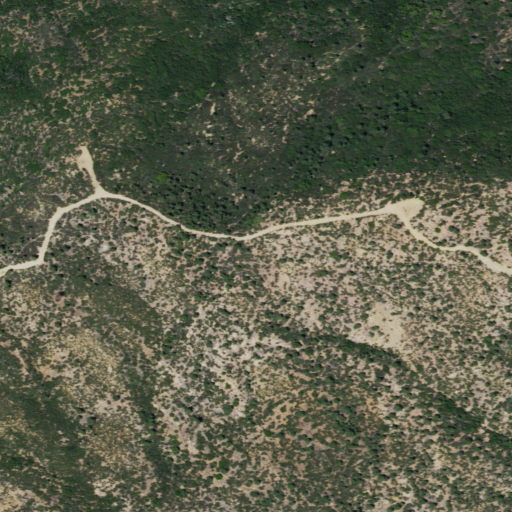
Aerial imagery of mountain in California named Pine Mountain containing shrub, open development, evergreen forest, and low intensity development